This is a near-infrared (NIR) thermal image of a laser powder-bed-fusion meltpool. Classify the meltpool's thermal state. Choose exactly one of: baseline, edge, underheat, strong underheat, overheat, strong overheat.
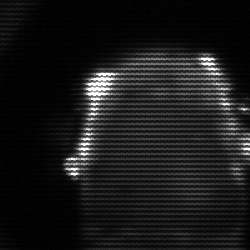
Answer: baseline